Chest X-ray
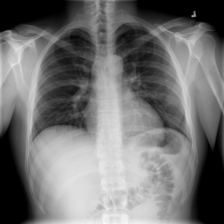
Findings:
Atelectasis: negative
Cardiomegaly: negative
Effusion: negative
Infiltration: negative
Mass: negative
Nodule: negative
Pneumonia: negative
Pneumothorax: negative
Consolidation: negative
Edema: negative
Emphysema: negative
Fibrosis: negative
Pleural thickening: negative
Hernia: negative